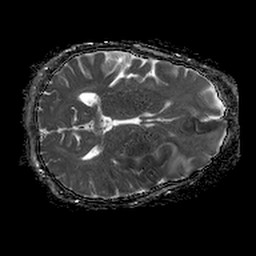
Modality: ADC
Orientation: axial
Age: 58
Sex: female
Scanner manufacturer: philips
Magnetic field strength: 1.5 T
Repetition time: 4.6 s
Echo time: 0.08355 s